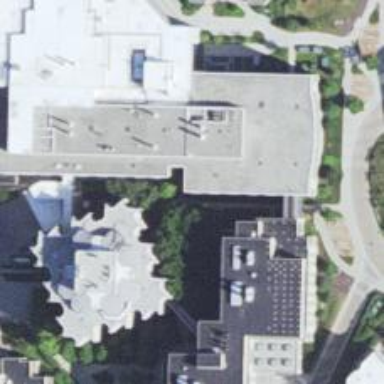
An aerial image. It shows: University building.